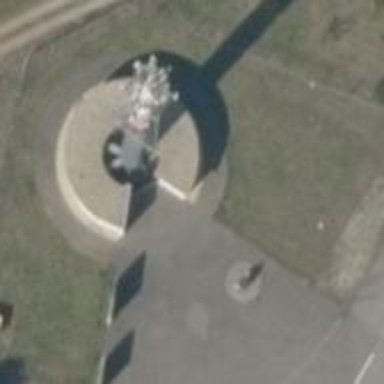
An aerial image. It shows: Communication tower.